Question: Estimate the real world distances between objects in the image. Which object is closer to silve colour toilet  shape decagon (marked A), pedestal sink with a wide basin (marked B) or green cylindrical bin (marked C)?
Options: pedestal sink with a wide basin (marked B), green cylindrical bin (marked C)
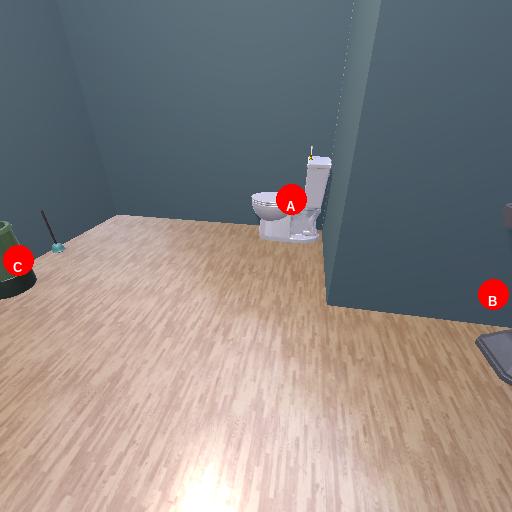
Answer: pedestal sink with a wide basin (marked B)